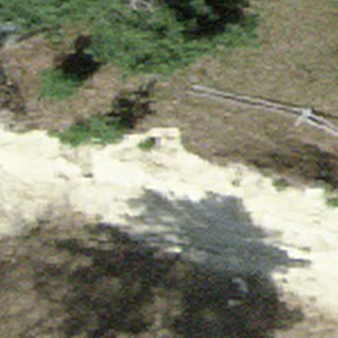
Label: other